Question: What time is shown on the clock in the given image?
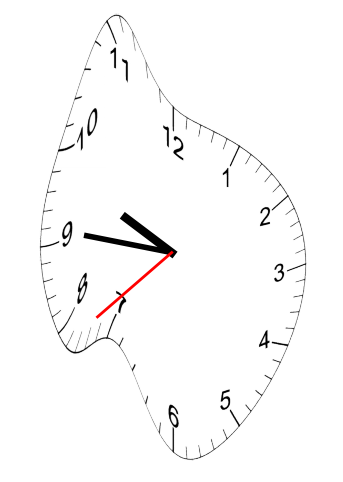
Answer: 09:45:38